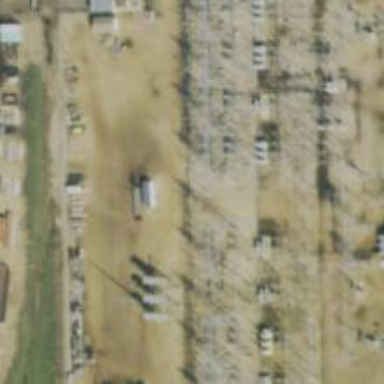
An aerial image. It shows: Switch used for power control.